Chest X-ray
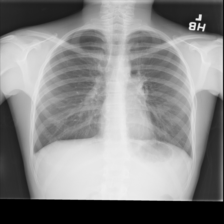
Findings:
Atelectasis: negative
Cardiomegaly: negative
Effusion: negative
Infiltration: positive
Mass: negative
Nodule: negative
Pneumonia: negative
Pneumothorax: negative
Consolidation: negative
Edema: negative
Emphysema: negative
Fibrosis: negative
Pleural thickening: negative
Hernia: negative